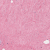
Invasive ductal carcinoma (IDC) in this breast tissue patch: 0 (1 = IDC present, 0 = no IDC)